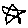
Label: star